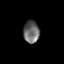
Tissue: prostate
Cell type: Epithelial cells
Senescence score: 0.735
Nuclear area (px): 345
Mean DAPI intensity: 105.441